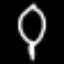
Label: leaf